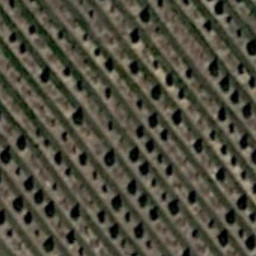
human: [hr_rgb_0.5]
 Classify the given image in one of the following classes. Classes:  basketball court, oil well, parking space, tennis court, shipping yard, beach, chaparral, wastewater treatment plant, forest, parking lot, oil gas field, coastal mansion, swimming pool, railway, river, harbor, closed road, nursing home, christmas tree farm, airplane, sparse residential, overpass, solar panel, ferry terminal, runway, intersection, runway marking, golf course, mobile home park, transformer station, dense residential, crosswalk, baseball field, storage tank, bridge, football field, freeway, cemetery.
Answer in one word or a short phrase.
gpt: christmas tree farm